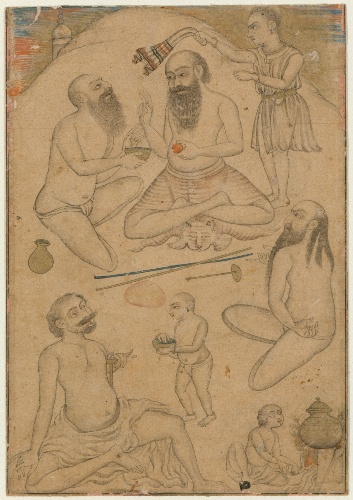
Date: ca. 1660
Object type: Painting
Classification: Paintings
Medium: Ink and opaque watercolor on paper
Culture: India (Deccan, Aurangabad?)
Dimensions: 5 7/8 x 4 1/4 in. (14.9 x 10.8 cm)
Department: Asian Art
Credit line: Gift of Cynthia Hazen Polsky, 1985
Accession year: 1985
Repository: Metropolitan Museum of Art, New York, NY
Tags: Men